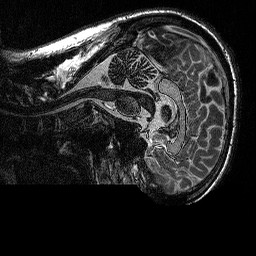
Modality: MP2RAGE
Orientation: sagittal
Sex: male
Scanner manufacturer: siemens
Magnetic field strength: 3 T
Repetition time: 5 s
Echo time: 0.00292 s